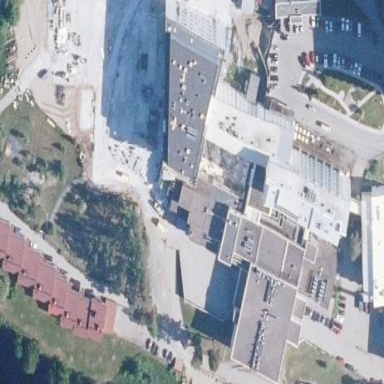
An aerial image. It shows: Hospital.